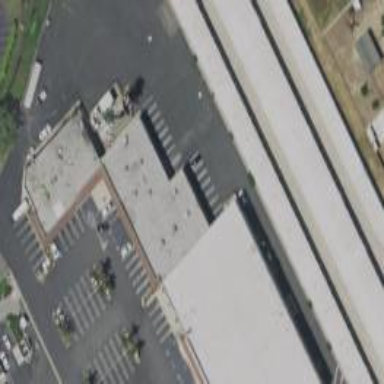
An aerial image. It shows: Warehouse.